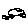
Label: car